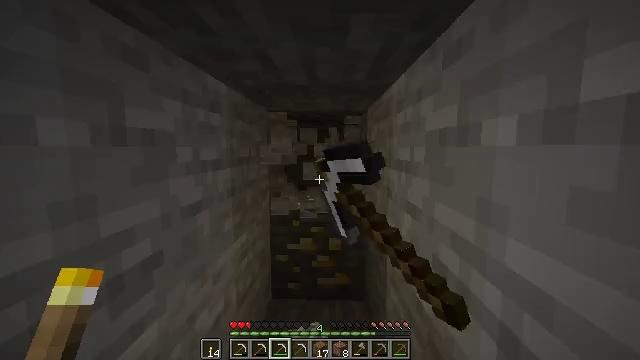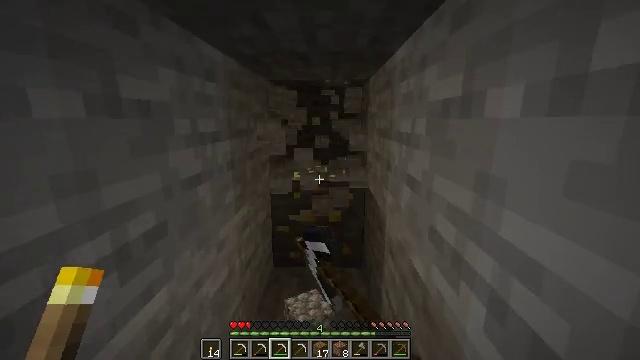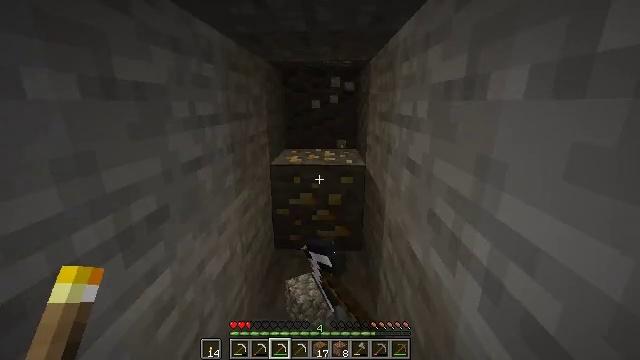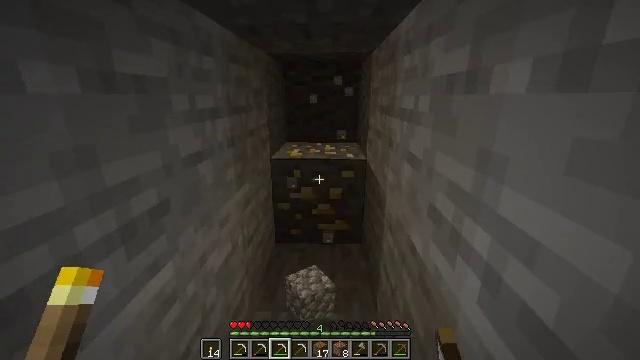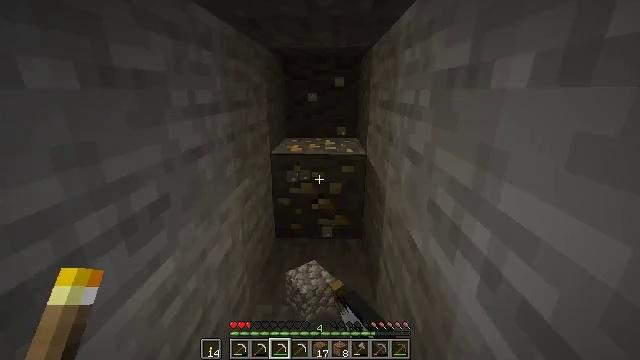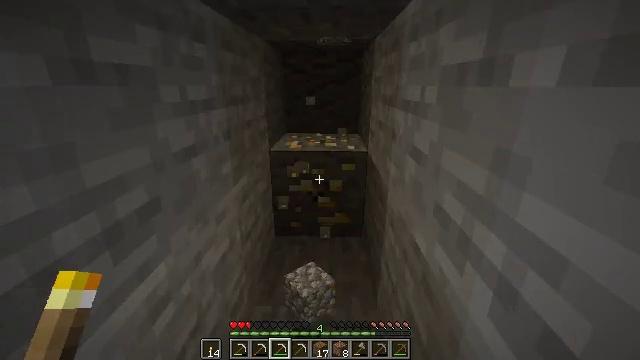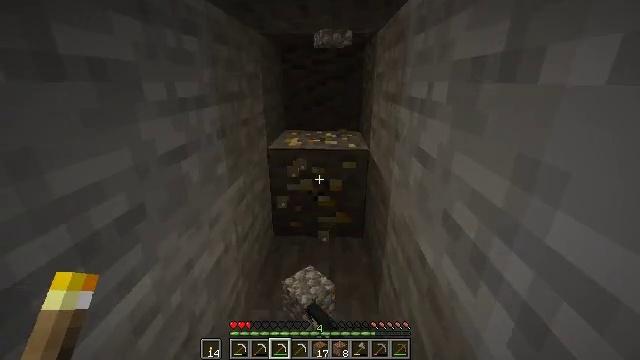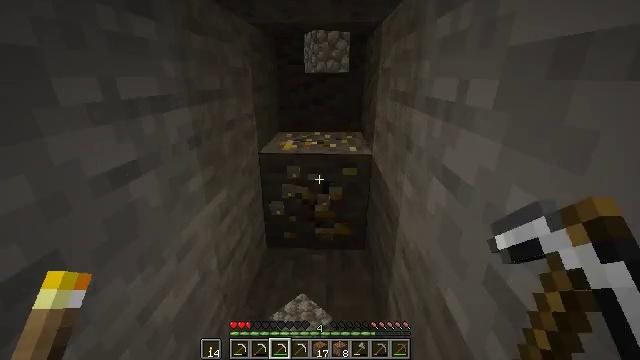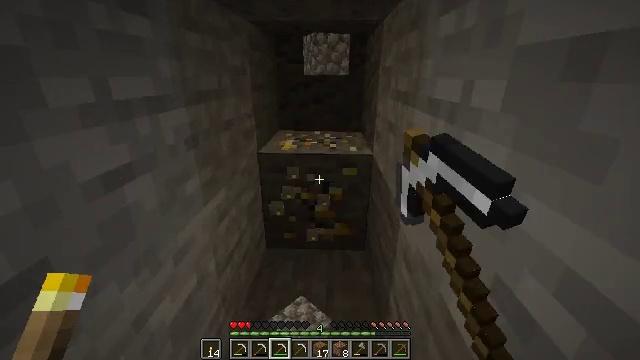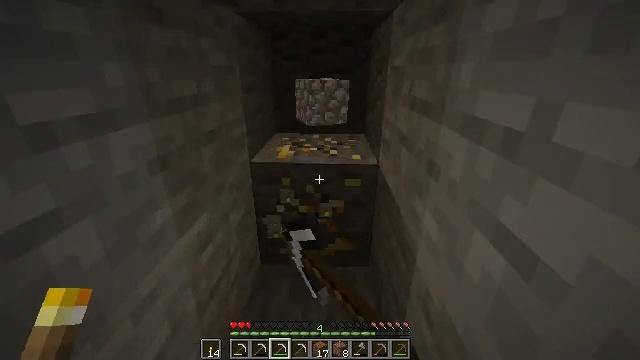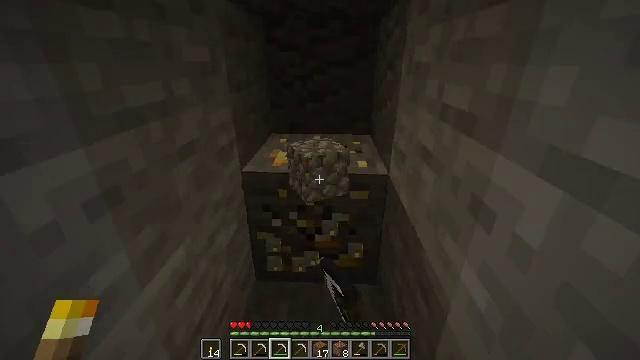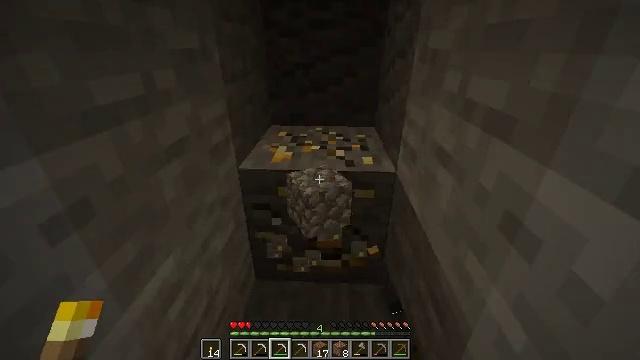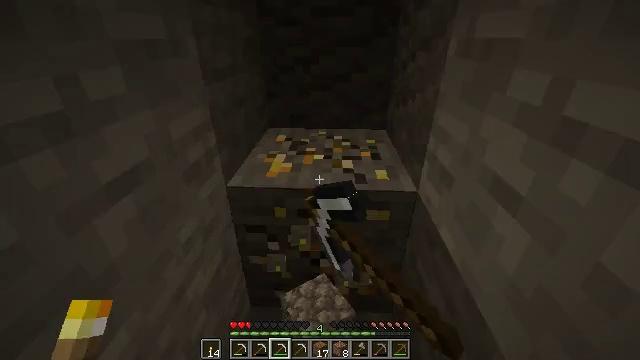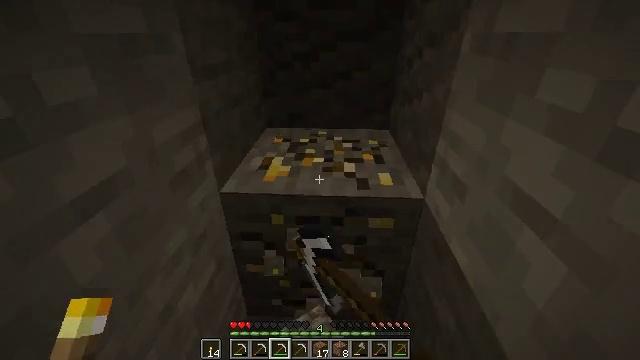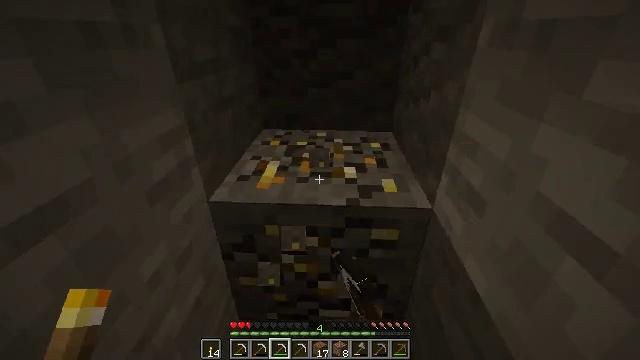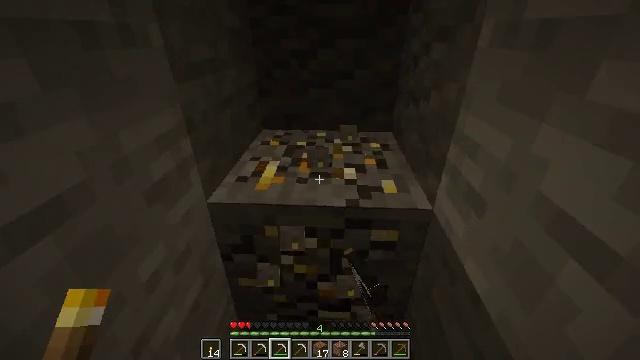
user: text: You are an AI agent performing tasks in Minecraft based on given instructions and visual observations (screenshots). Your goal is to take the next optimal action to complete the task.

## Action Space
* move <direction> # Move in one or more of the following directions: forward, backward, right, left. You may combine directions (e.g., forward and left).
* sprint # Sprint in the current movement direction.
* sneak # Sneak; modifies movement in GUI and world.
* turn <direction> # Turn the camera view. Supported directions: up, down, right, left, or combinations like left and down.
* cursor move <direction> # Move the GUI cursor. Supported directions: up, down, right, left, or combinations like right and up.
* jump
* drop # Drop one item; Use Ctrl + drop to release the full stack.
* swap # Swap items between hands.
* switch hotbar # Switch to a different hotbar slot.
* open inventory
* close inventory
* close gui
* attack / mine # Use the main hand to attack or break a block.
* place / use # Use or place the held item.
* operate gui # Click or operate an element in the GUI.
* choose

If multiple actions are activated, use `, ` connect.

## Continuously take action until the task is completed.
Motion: motion action
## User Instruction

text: Extract gold ore from the mine.
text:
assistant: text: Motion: turn down, attack / mine
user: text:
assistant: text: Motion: turn down, attack / mine
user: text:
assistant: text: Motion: turn down, attack / mine
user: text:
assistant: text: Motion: turn down, attack / mine
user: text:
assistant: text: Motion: move forward, turn down, attack / mine
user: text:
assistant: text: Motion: move forward, attack / mine
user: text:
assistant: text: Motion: move forward, attack / mine
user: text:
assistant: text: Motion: move forward, attack / mine
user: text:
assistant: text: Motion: move forward, attack / mine
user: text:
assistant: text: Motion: move forward, turn down, attack / mine
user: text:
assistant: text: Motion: move forward, turn down, attack / mine
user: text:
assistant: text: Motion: move forward, turn down, attack / mine
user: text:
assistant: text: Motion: attack / mine
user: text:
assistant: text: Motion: attack / mine
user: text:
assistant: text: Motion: attack / mine
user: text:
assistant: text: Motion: attack / mine
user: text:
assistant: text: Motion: attack / mine
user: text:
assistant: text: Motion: attack / mine
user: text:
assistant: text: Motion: attack / mine
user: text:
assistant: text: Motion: move forward, attack / mine
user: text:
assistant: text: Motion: move forward, attack / mine
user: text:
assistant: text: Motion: attack / mine